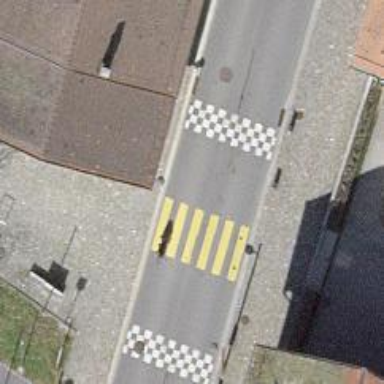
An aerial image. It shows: Uncontrolled zebra crossing with zebra markings.